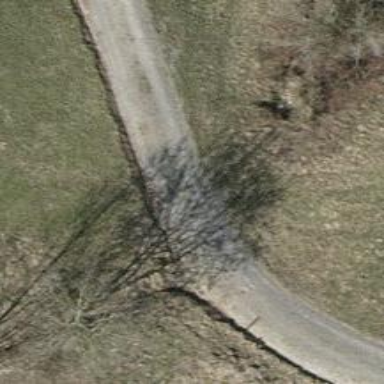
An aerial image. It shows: Culvert tunnel.